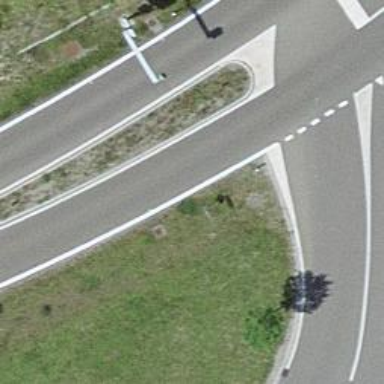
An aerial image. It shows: Traffic calming island.